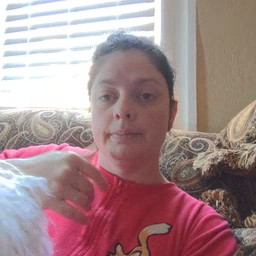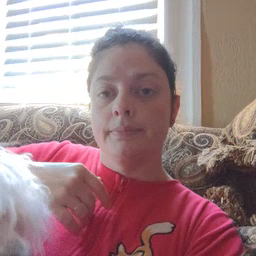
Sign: wait